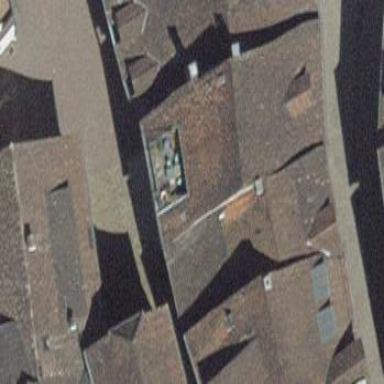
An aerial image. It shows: Building with tiled roof.